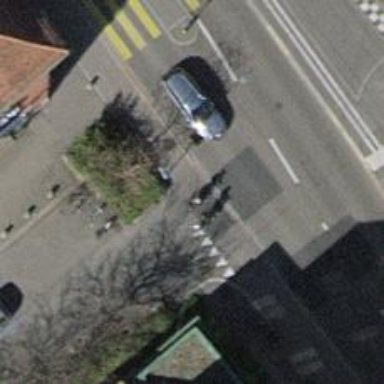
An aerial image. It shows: Unmarked crossing with traffic calming table on the road.